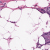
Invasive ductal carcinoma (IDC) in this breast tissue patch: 1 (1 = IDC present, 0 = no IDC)